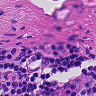
Metastatic tissue present: no